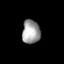
Tissue: prostate
Cell type: T cells
Senescence score: 0.3272
Nuclear area (px): 425
Mean DAPI intensity: 157.198